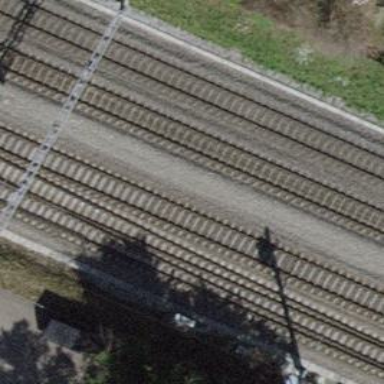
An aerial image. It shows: Railway track with contact lines for electrification.